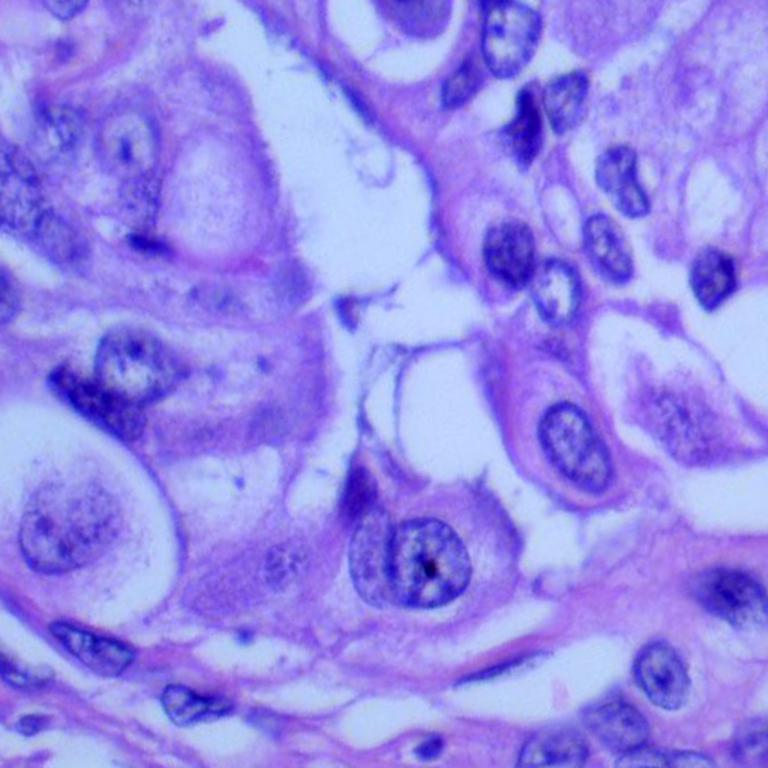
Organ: lung
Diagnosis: adenocarcinomas